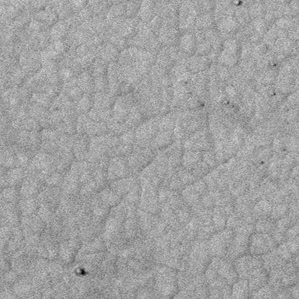
Label: frost